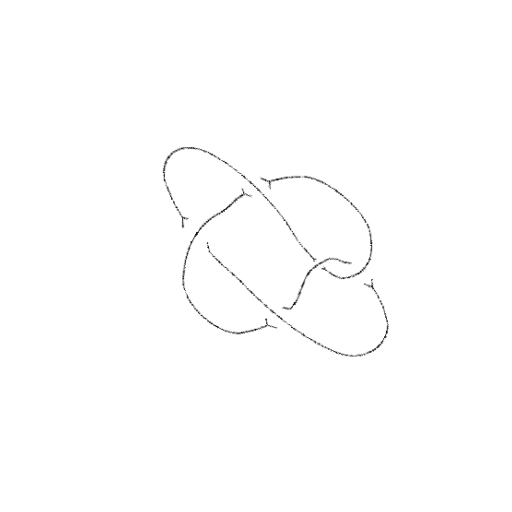
Crossing number: 5